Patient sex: F
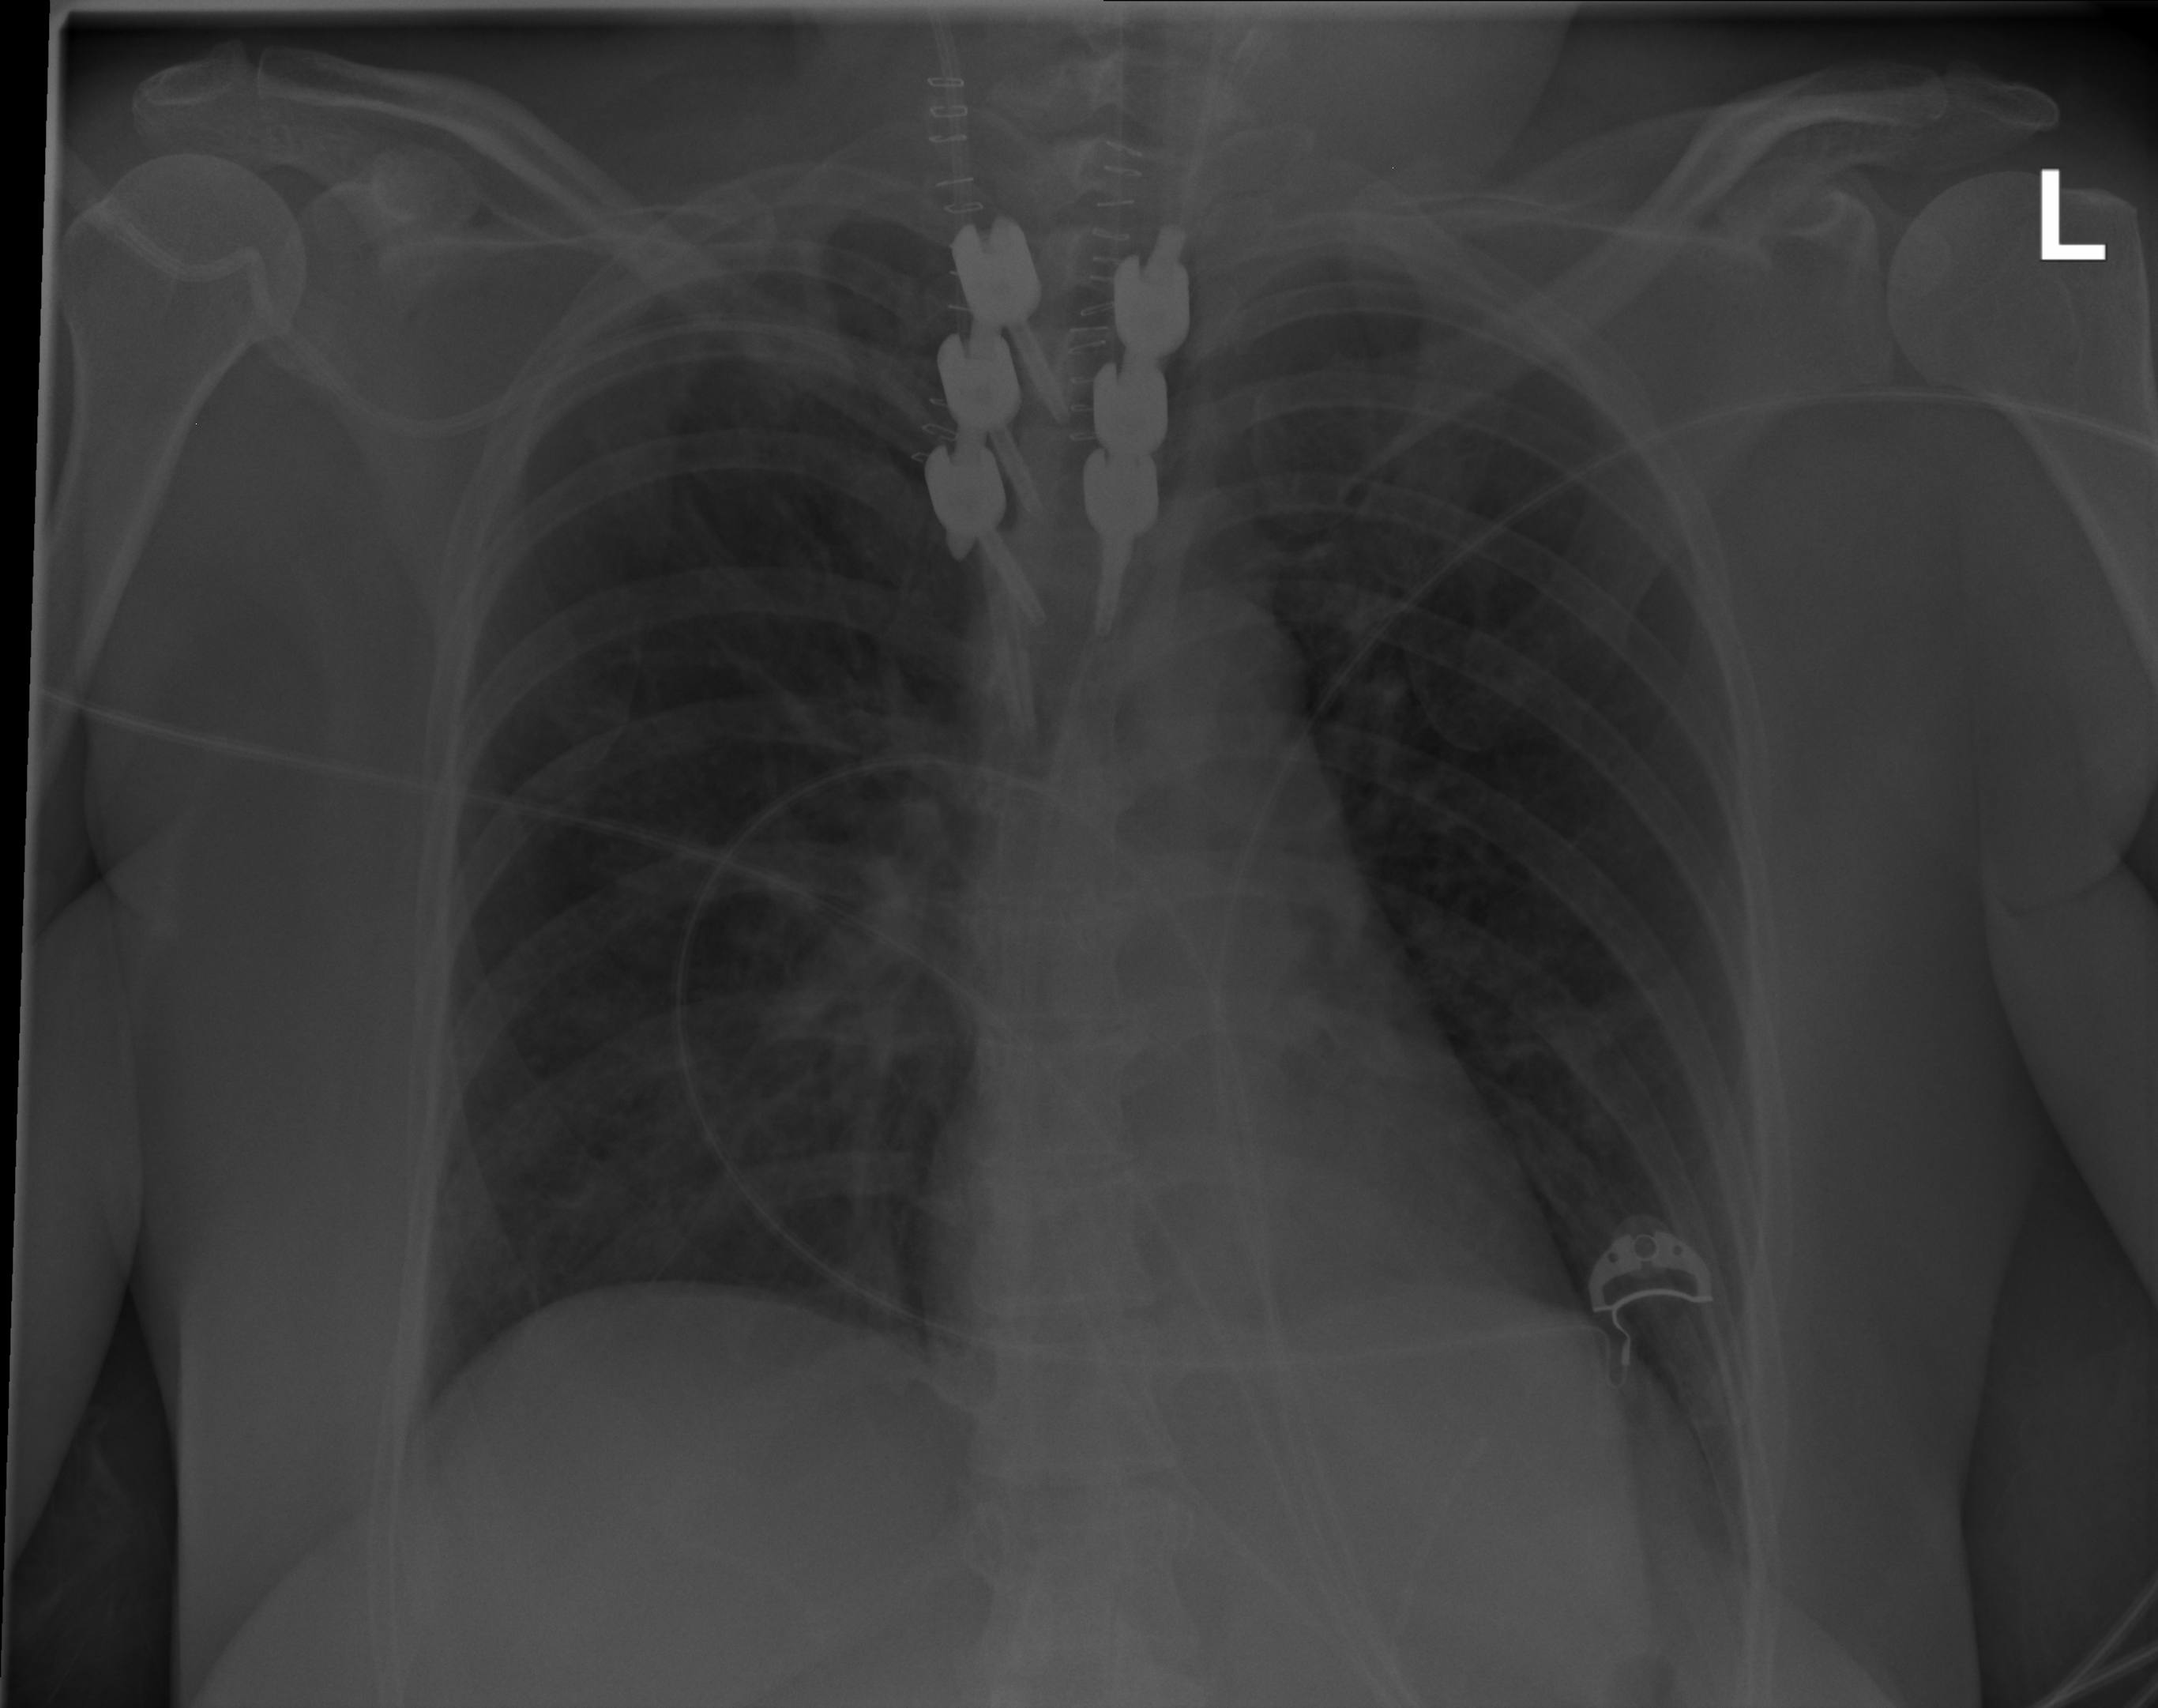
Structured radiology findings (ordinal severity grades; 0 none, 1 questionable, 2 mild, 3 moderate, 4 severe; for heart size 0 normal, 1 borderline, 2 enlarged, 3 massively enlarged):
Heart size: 0
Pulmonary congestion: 0
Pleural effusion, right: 0
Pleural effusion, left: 0
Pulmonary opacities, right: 1
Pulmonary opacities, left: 0
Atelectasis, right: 2
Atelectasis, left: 0